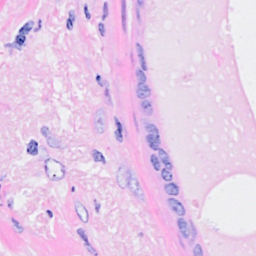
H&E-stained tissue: Breast